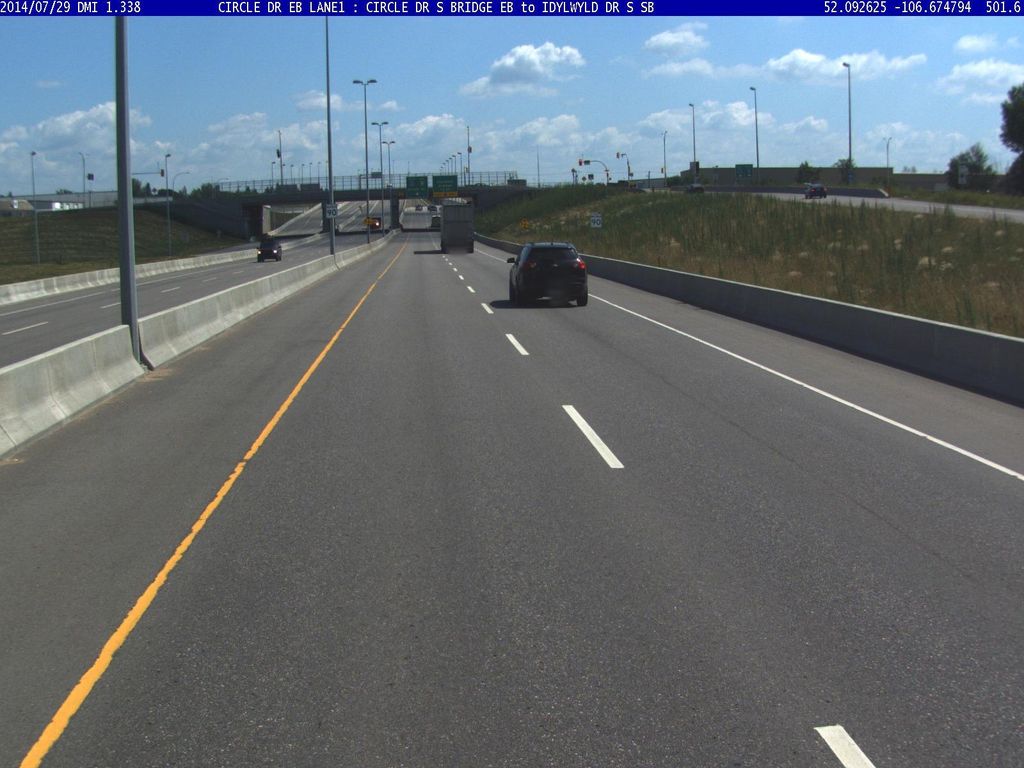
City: saskatoon